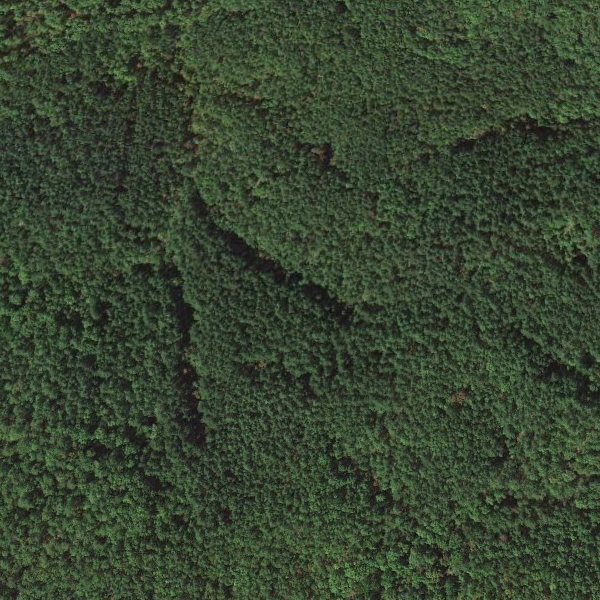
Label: Forest